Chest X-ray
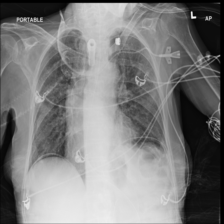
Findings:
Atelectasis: negative
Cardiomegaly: negative
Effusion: negative
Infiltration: negative
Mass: negative
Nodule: negative
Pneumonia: negative
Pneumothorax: negative
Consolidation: negative
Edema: negative
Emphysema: negative
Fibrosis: negative
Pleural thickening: negative
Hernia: negative